Question: Here is example code with check-box group input:
'''
library(shiny)
server <- function(input, output) {
output$Selected <- renderText({
paste(input$SelecetedVars,collapse=",")
})
}
ui <- fluidPage(
sidebarLayout(
sidebarPanel(
checkboxGroupInput("SelecetedVars", "MyList:",
paste0("a",1:5), selected = "a1")
),
mainPanel(textOutput("Selected"))
)
)
shinyApp(ui = ui, server = server)
'''

As you you can see from image above we can select as many as we want, in this case 4 out of 5.
How can I set minimum and maximum number of ticks? I need minimum of 1 option checked and maximum of 3 options checked. i.e.: prevent the last tick, and prevent ticking when 3 options were already .
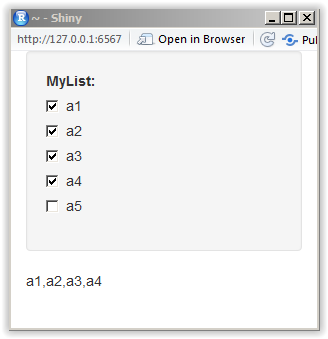
Answer: You can do something like this:
'''
library(shiny)
my_min <- 1
my_max <- 3
ui <- fluidPage(
sidebarLayout(
sidebarPanel(
checkboxGroupInput("SelecetedVars", "MyList:",paste0("a",1:5), selected = "a1")
),
mainPanel(textOutput("Selected"))
)
)
server <- function(input,output,session) {
output$Selected <- renderText({
paste(input$SelecetedVars,collapse=",")
})
observe({
if(length(input$SelecetedVars) > my_max){
updateCheckboxGroupInput(session, "SelecetedVars", selected= tail(input$SelecetedVars,my_max))
}
if(length(input$SelecetedVars) < my_min){
updateCheckboxGroupInput(session, "SelecetedVars", selected= "a1")
}
})
}
shinyApp(ui = ui, server = server)
'''